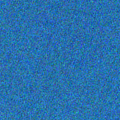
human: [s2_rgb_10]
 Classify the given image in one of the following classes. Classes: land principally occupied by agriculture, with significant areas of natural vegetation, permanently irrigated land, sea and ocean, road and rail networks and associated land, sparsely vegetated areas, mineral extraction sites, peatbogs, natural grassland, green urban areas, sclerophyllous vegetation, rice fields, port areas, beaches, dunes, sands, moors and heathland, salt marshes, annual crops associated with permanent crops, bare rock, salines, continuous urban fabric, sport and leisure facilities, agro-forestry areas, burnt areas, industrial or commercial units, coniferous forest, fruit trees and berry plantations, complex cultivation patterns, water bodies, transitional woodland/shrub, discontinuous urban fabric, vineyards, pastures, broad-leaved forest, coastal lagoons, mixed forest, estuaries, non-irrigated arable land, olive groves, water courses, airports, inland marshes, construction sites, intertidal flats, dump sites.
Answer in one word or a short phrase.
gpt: sea and ocean